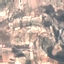
Label: PermanentCrop